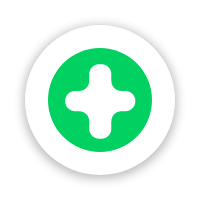
Cursor type: zoom_in
OS/theme: linux-google-cursor
Variant: red